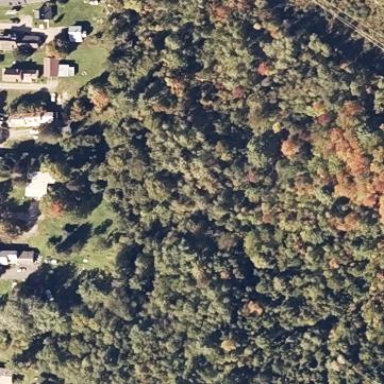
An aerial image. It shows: Beautiful woodland area.